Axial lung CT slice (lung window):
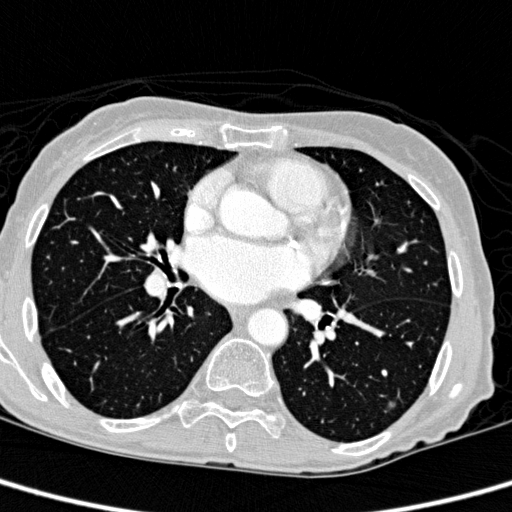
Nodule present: yes
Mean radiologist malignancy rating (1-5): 3